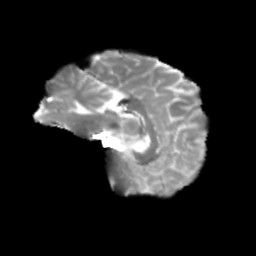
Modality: T2w
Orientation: sagittal
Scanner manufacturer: siemens
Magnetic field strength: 3 T
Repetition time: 4 s
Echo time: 0.0594 s